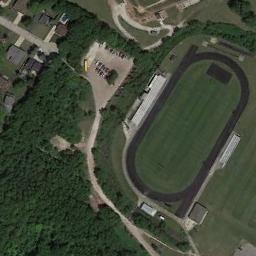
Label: ground_track_field